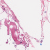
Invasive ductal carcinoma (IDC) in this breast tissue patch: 0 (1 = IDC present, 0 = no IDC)